Aerial crown-view tile of a tropical tree (Barro Colorado Island, Panama), acquired 20250512:
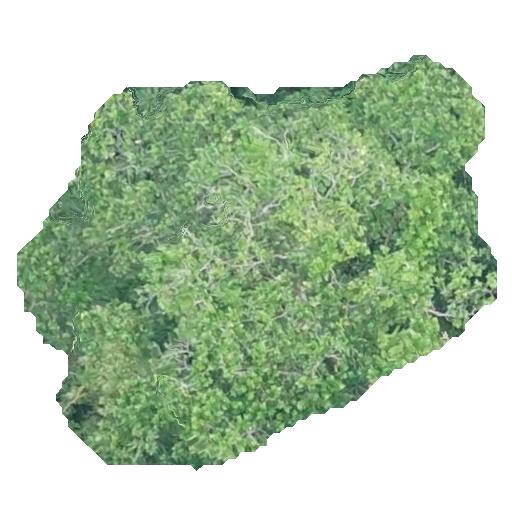
Species: Anacardium excelsum
GBIF accepted scientific name: Anacardium excelsum
Crown area: 206.792 m²